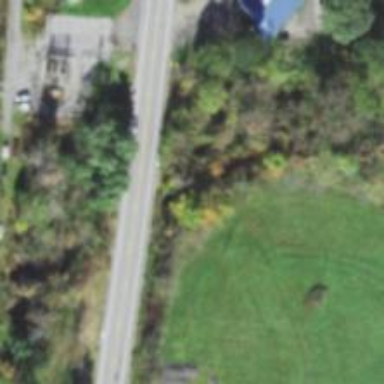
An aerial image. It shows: Culvert tunnel.